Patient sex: M
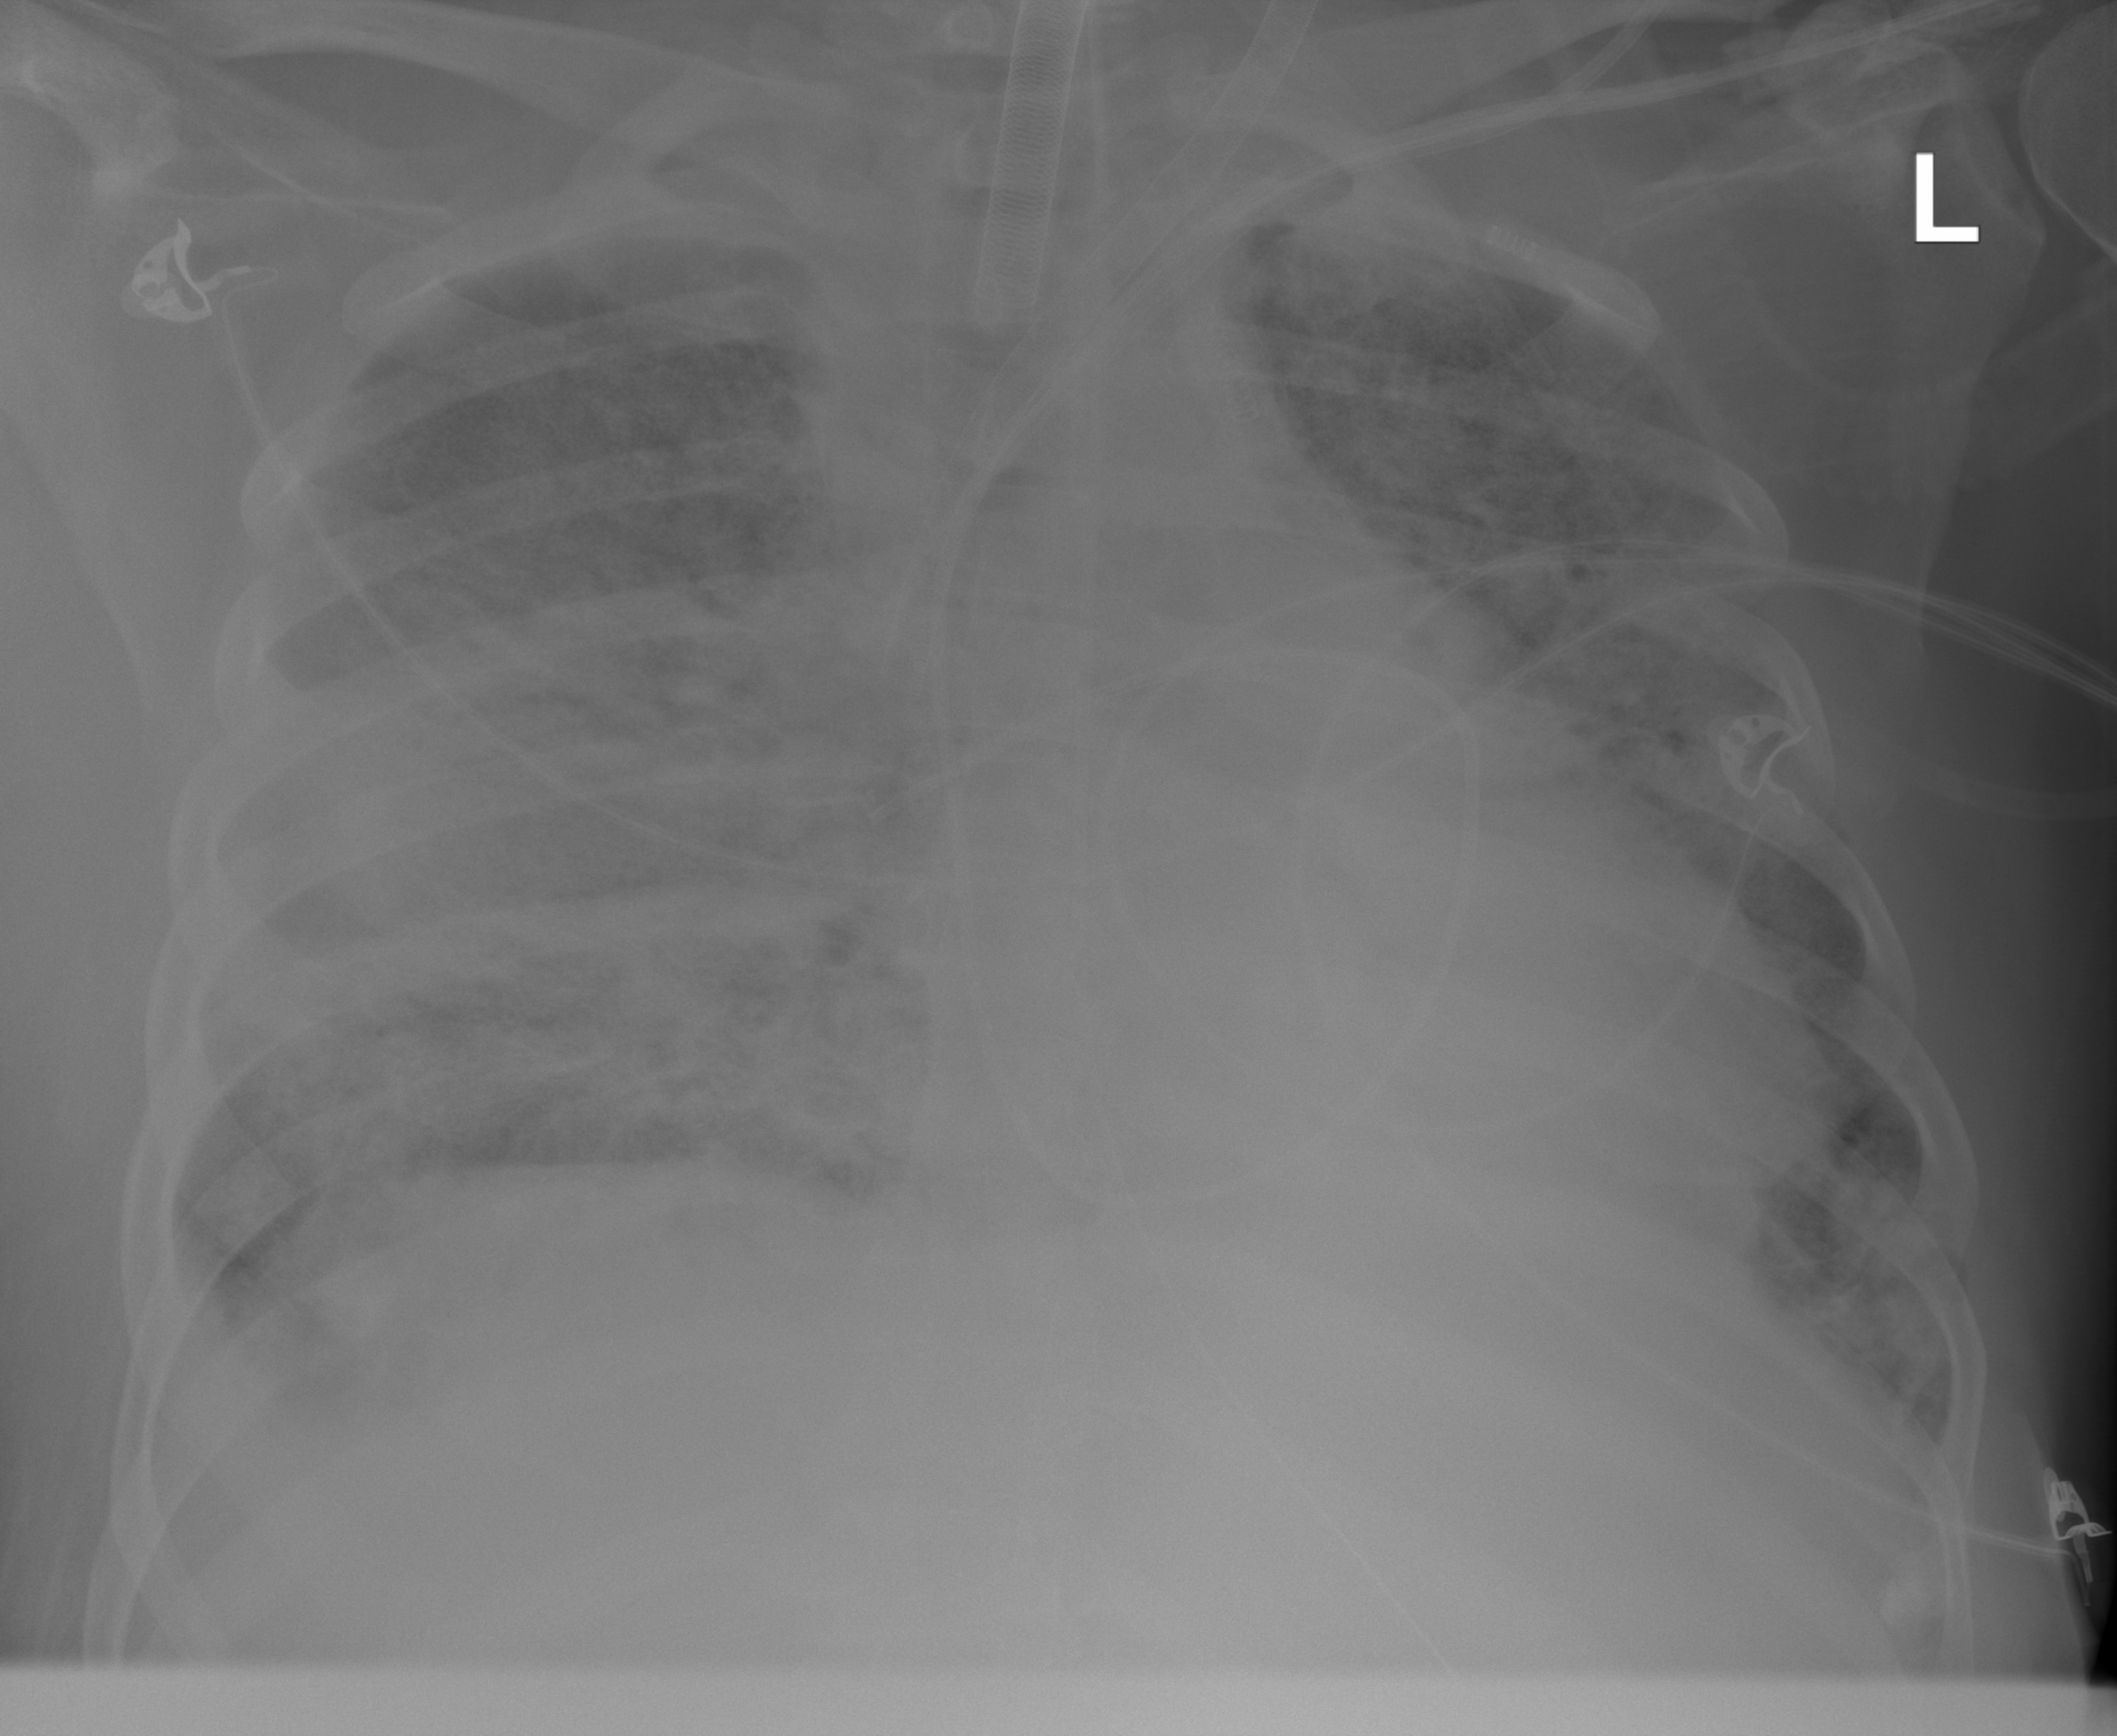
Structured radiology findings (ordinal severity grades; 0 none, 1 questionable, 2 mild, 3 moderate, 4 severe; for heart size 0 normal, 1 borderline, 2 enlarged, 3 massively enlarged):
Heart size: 1
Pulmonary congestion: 3
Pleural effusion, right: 2
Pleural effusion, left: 2
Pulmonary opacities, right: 4
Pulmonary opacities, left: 3
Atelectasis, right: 4
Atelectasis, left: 3